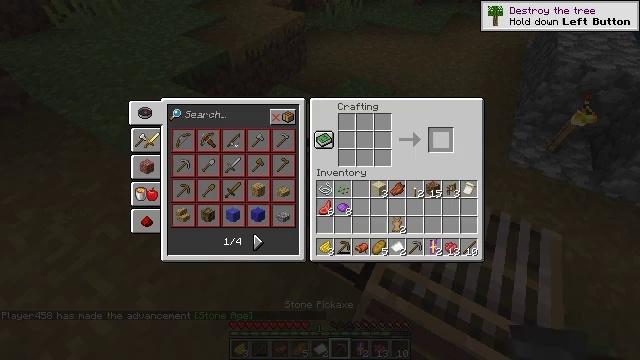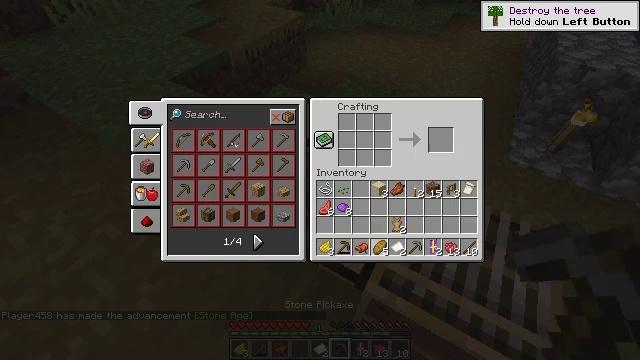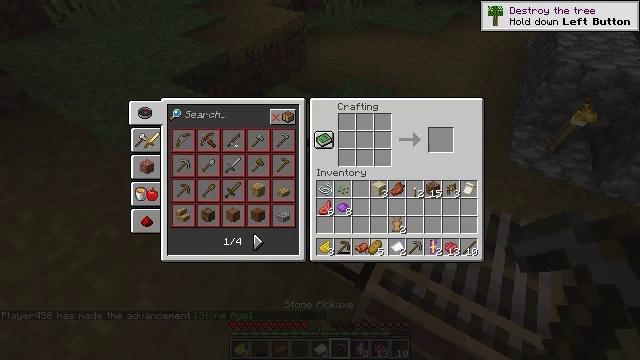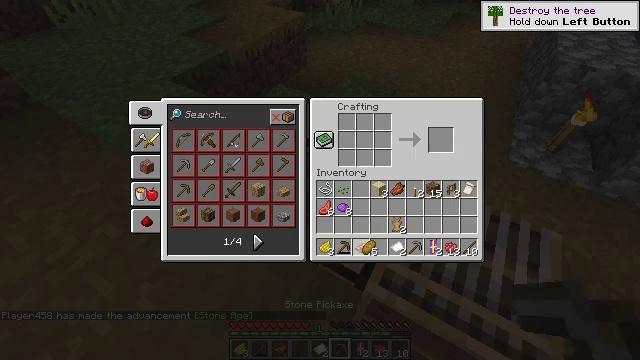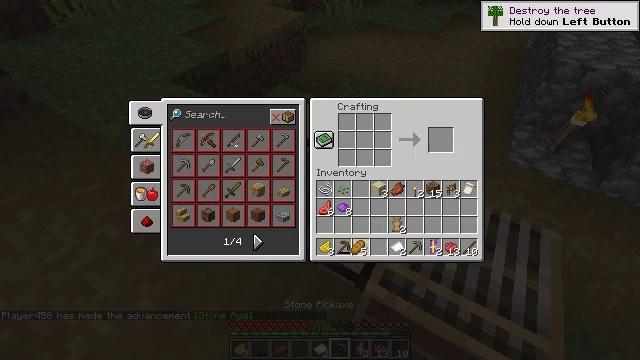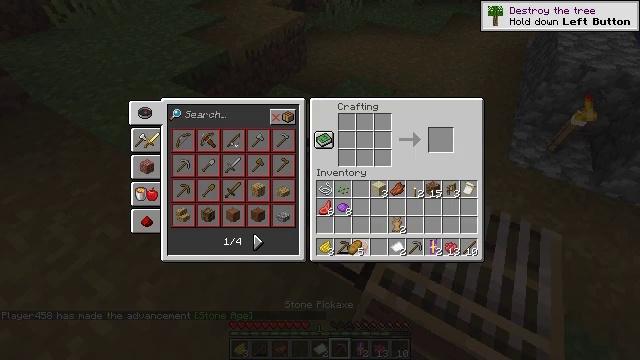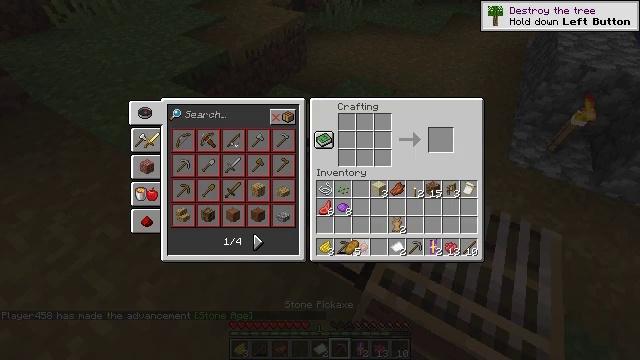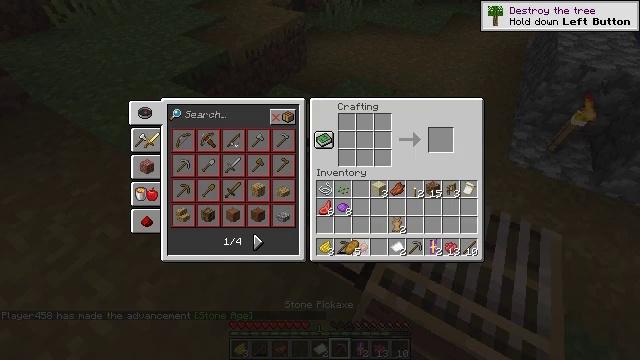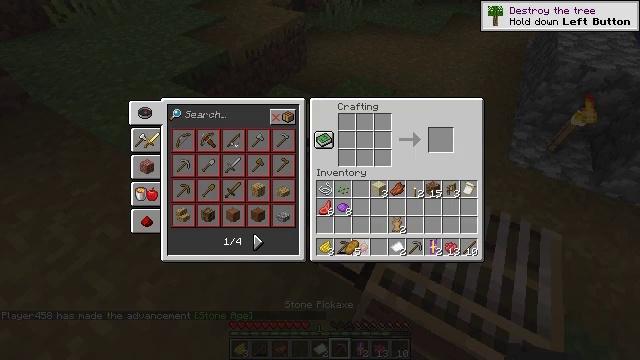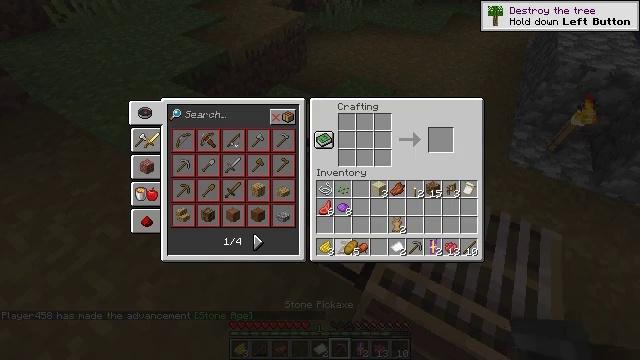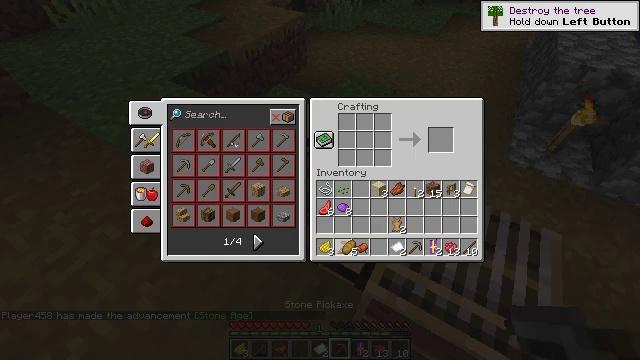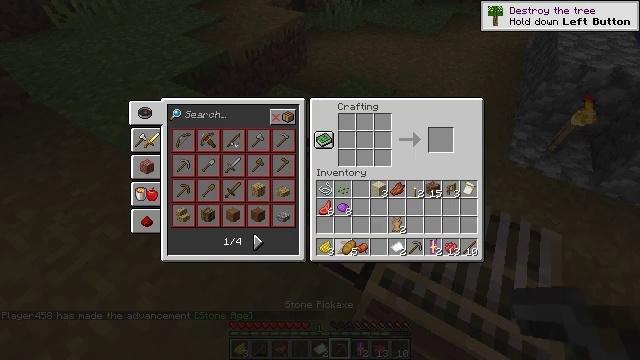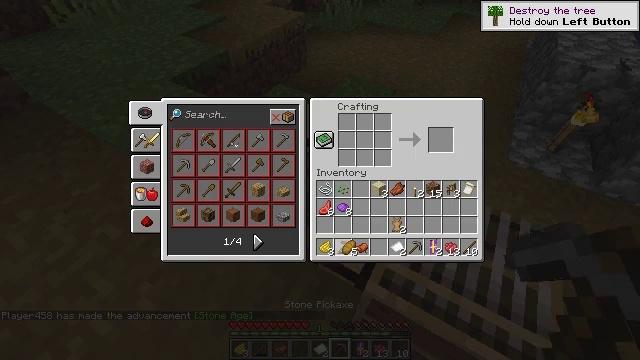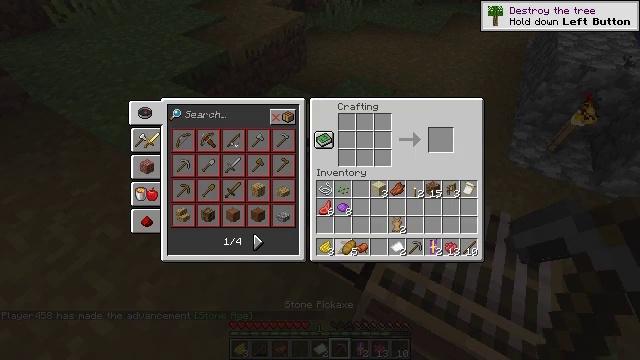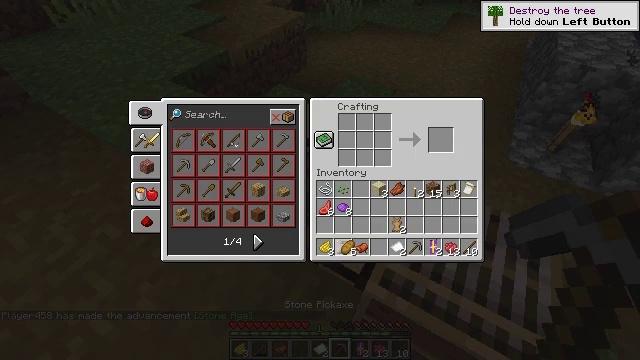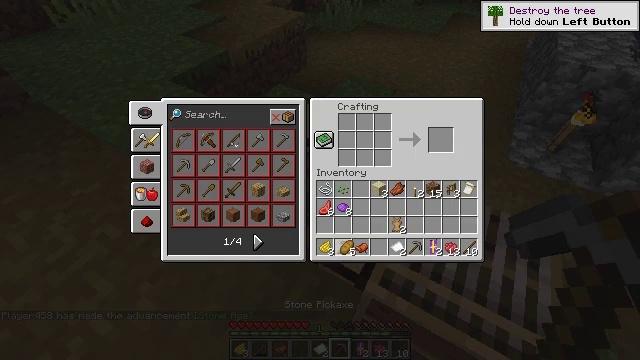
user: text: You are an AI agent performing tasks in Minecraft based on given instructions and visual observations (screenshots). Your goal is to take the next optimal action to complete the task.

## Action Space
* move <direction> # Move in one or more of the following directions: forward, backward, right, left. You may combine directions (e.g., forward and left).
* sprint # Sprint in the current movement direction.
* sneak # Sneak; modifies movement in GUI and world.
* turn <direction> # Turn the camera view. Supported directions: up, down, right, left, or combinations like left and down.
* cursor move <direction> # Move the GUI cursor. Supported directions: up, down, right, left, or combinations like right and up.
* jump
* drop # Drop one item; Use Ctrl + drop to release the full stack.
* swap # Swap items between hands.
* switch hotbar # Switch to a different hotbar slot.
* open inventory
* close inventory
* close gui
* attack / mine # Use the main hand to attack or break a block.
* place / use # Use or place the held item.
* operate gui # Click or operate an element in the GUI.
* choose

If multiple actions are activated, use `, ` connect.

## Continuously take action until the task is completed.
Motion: motion action
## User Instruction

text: Gather the yellow bed by attacking it.
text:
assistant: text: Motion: sneak, cursor move left and down, operate gui, open gui
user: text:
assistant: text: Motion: no_op
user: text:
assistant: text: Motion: no_op
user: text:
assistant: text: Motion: cursor move left
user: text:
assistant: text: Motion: no_op
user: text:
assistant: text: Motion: no_op
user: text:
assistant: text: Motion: no_op
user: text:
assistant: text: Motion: no_op
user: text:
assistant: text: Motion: no_op
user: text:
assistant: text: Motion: no_op
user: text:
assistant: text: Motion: no_op
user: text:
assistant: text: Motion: no_op
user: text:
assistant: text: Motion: no_op
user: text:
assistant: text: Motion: no_op
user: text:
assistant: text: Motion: no_op
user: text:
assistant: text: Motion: no_op
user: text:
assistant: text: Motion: no_op
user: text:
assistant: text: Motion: cursor move right
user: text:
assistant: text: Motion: cursor move right
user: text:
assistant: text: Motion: cursor move right
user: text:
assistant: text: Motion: no_op
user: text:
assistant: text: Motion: no_op
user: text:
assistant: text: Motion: no_op
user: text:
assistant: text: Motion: no_op
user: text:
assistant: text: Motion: operate gui
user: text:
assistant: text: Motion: operate gui
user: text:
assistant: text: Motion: no_op
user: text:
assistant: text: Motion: no_op
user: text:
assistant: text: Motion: no_op
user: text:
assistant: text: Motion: cursor move right